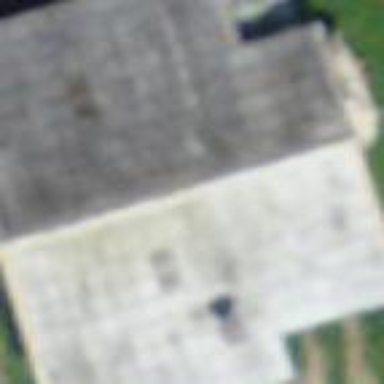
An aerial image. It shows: Barn.